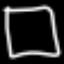
Label: square